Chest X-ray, PA view. Patient: 61 years old, sex M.
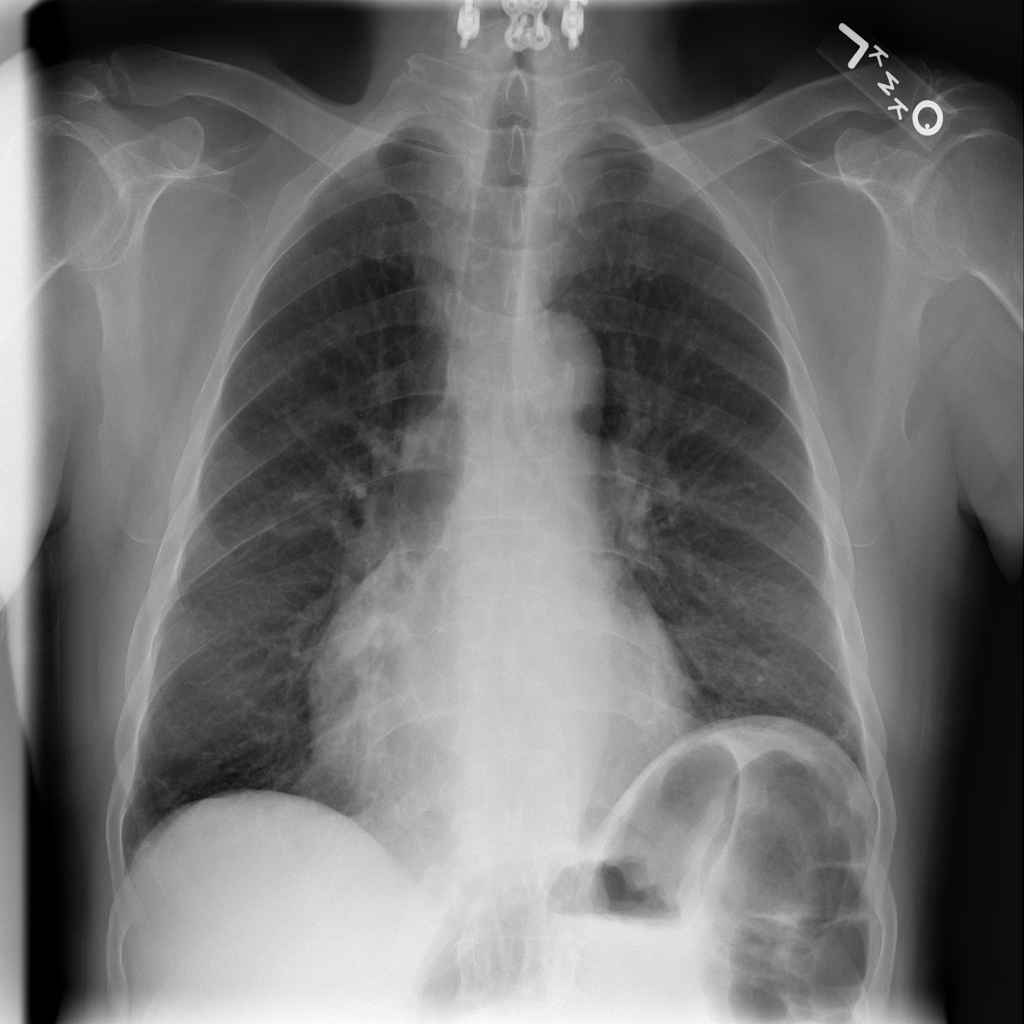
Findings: No Finding